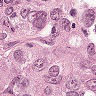
Metastatic tissue present: yes